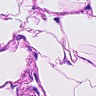
Metastatic tissue present: no